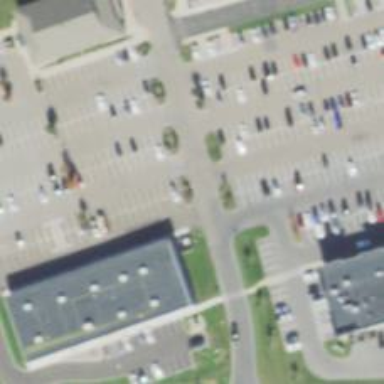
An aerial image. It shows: Pharmacy.